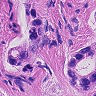
Metastatic tissue present: yes